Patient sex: M
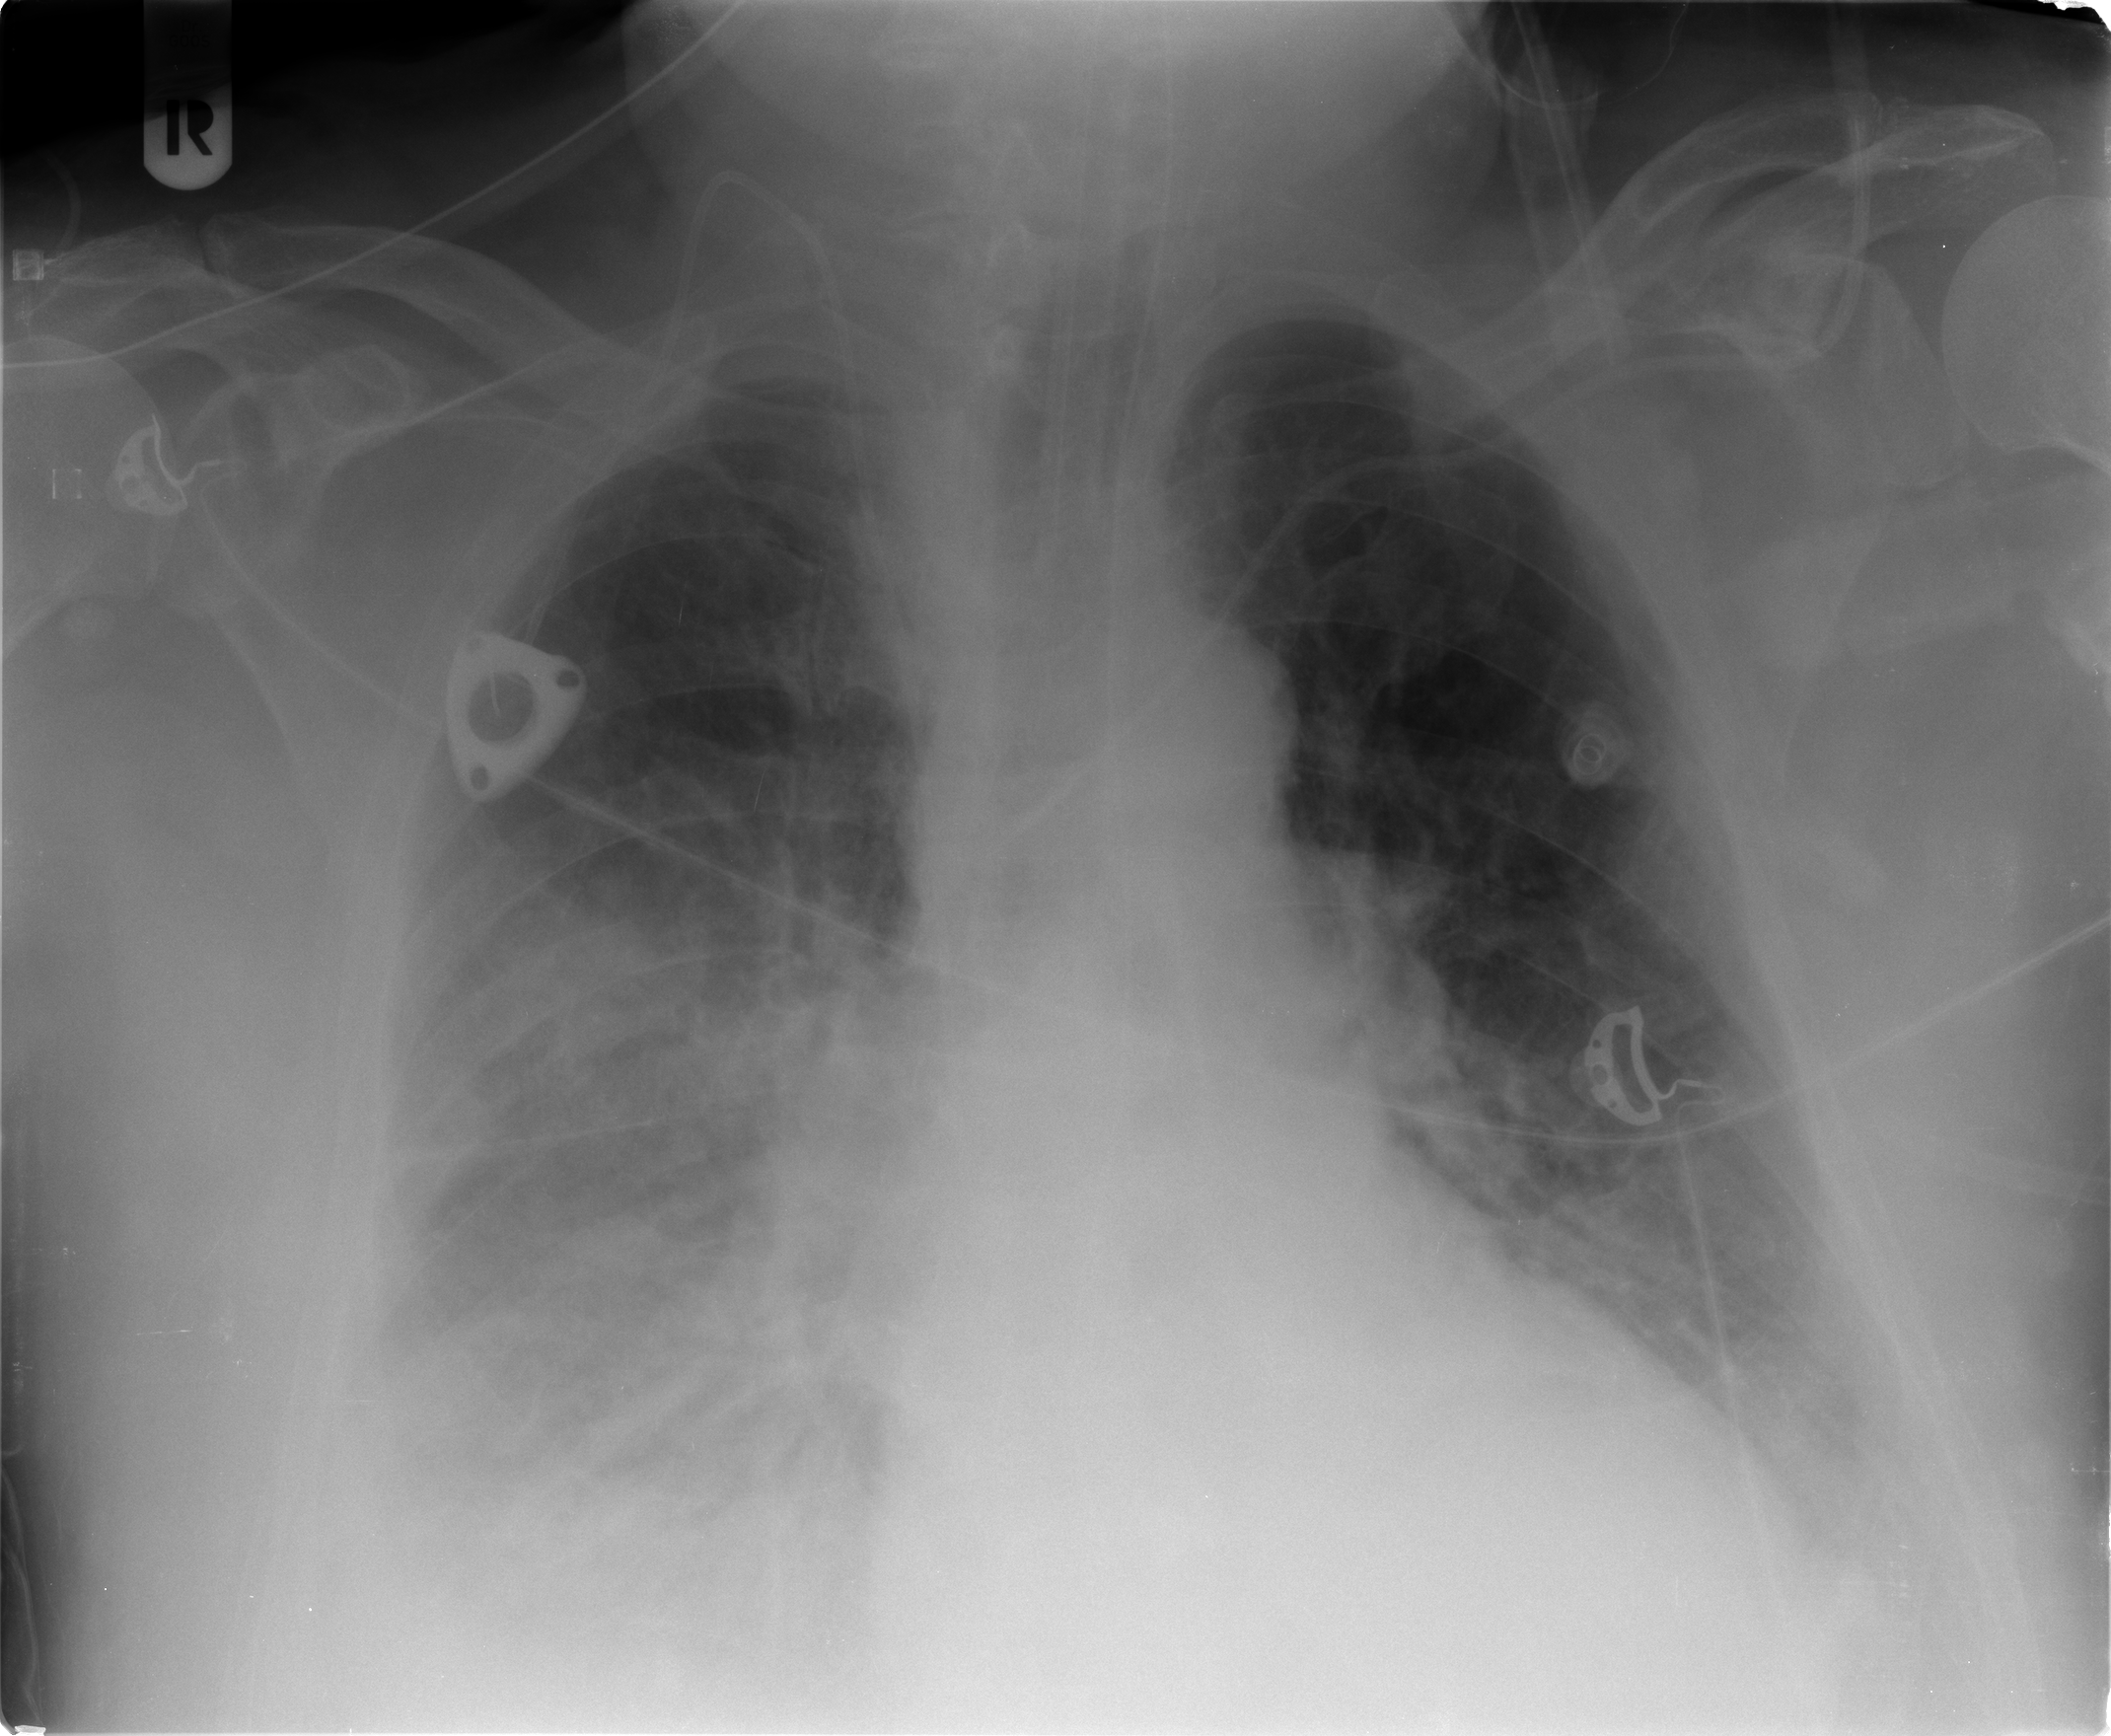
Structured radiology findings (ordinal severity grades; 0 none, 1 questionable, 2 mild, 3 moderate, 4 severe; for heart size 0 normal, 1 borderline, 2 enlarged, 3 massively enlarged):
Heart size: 2
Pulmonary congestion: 1
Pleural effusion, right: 2
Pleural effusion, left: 2
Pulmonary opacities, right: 3
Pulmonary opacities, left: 1
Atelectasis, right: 2
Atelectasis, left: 1